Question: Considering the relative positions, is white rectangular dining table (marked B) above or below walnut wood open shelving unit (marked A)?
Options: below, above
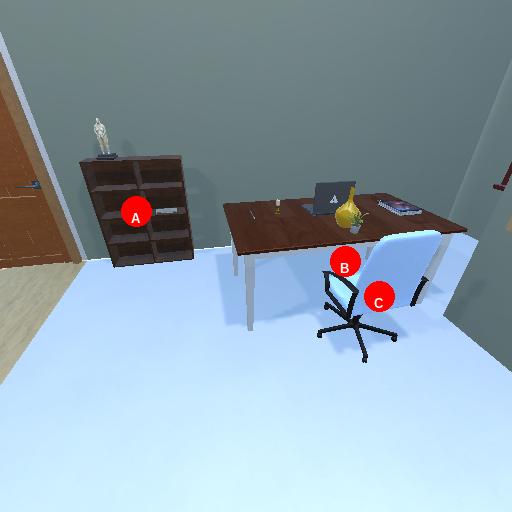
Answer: below